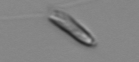
Label: Chrysochromulina